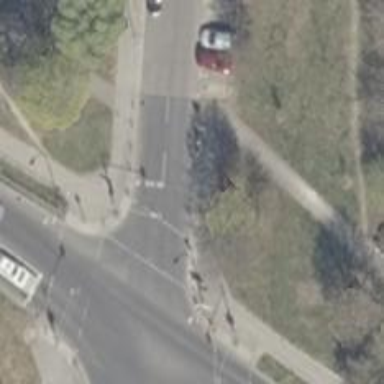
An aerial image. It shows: Crossing with traffic signals.